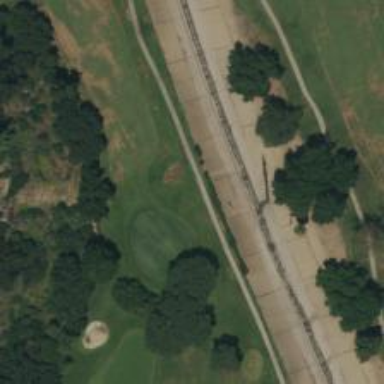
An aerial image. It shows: View of golf hole.